Field crop: maize
Growth stage: 2
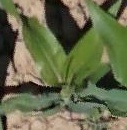
Species: maize